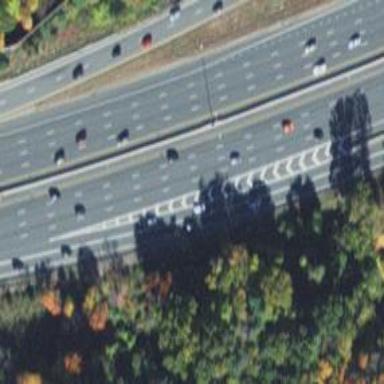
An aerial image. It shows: Asphalt motorway.